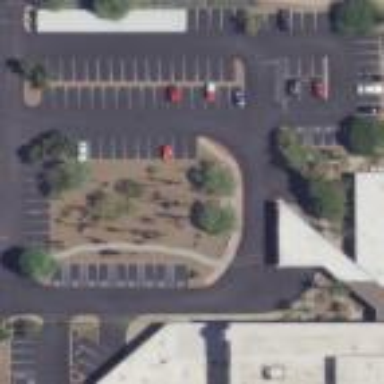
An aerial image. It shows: Parking area with surface.